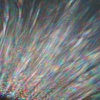
Label: sunburn